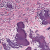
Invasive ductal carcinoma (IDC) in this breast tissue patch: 0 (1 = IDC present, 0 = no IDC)